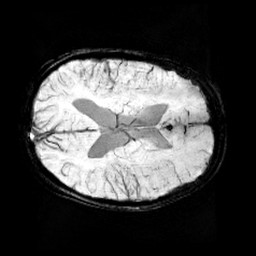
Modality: minIP
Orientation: axial
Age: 11
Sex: male
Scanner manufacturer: siemens
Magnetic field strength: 3 T
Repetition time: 0.027 s
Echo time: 0.02 s